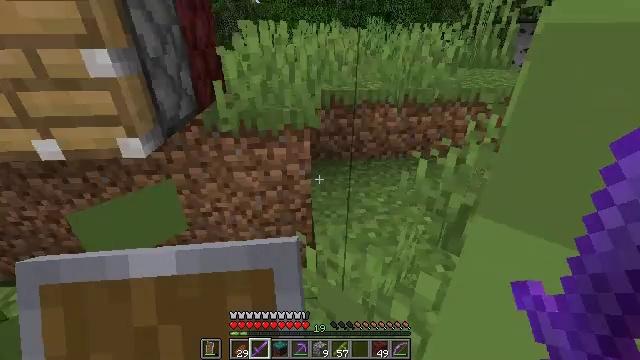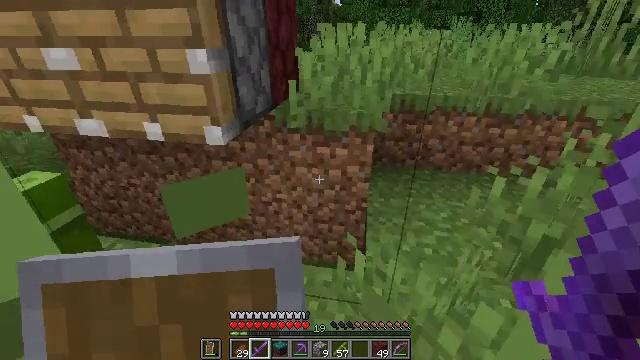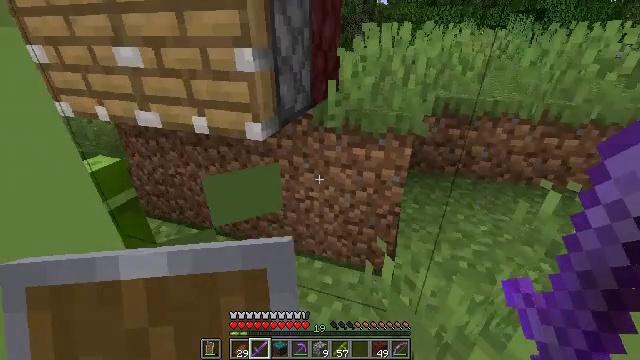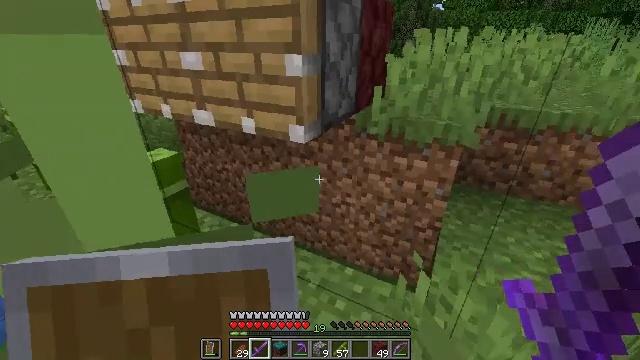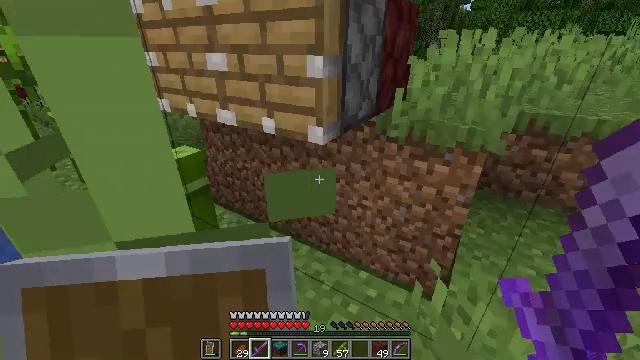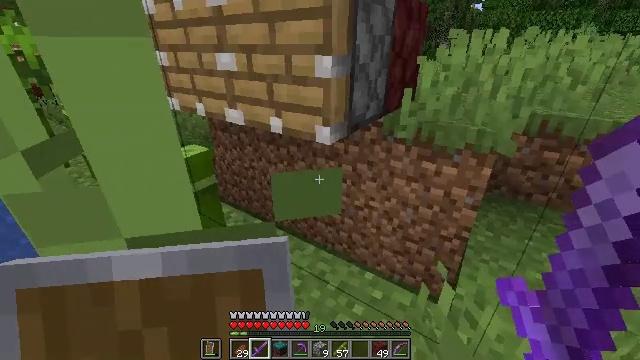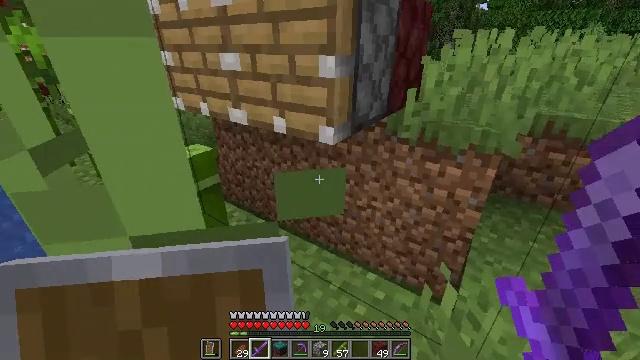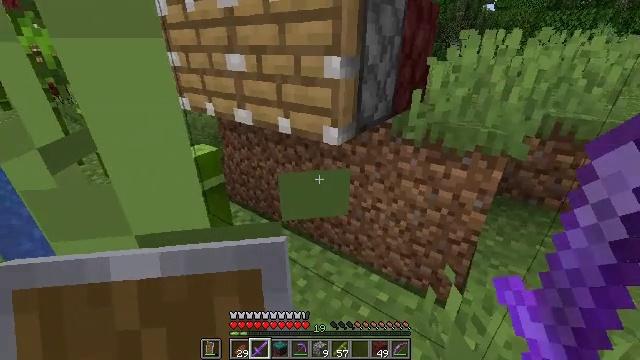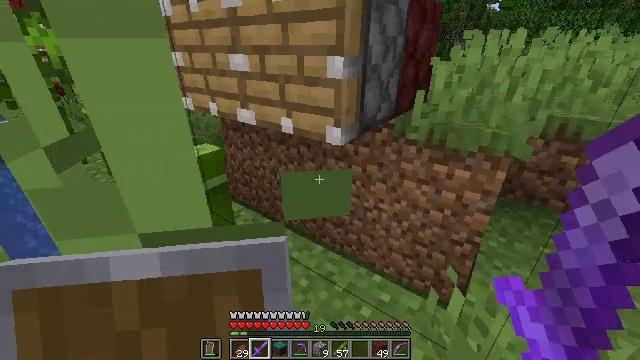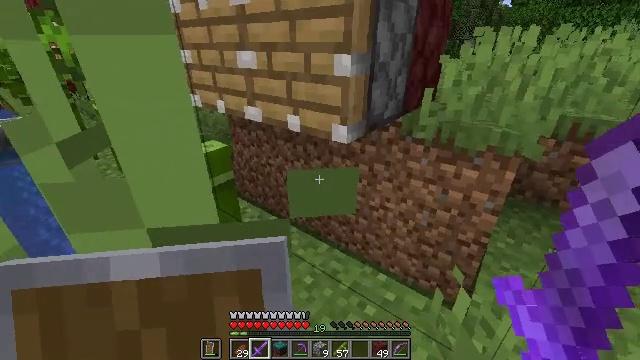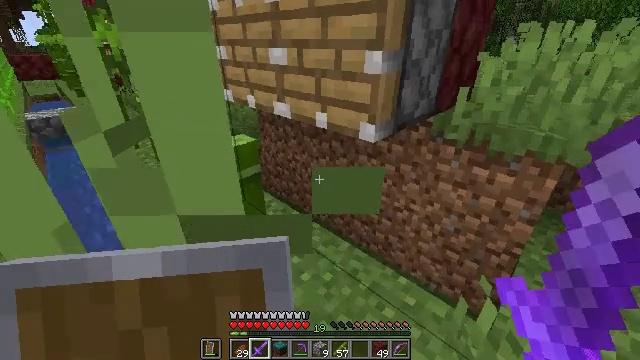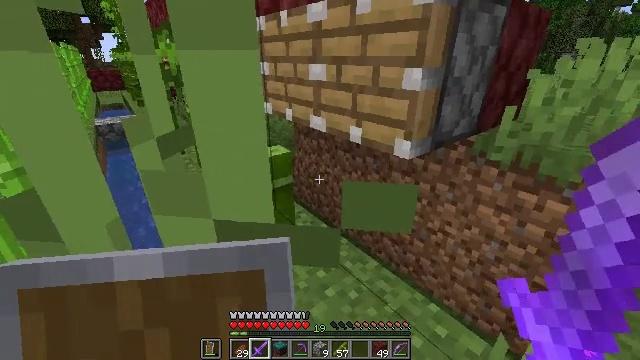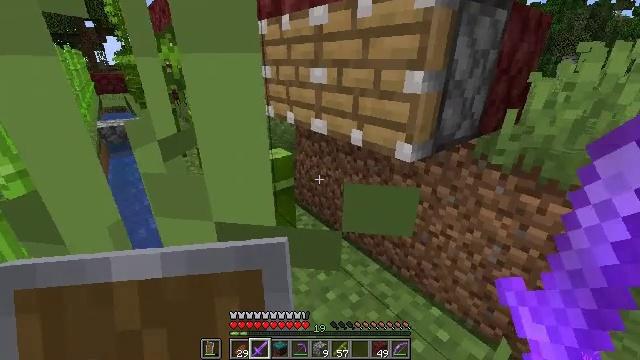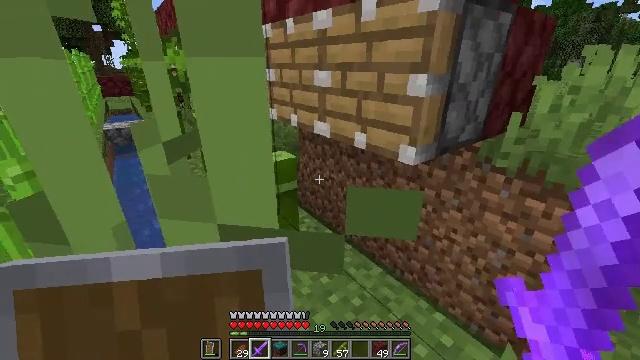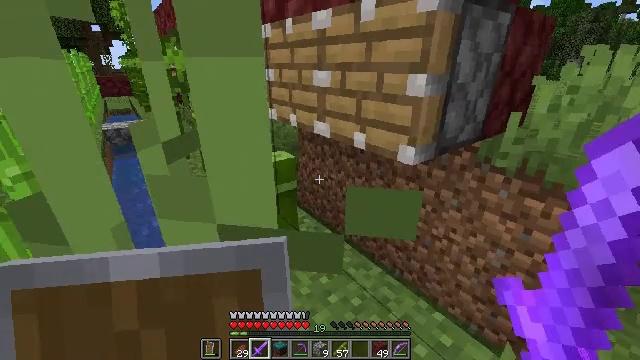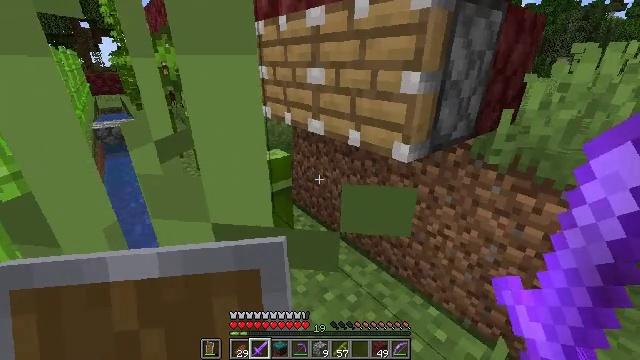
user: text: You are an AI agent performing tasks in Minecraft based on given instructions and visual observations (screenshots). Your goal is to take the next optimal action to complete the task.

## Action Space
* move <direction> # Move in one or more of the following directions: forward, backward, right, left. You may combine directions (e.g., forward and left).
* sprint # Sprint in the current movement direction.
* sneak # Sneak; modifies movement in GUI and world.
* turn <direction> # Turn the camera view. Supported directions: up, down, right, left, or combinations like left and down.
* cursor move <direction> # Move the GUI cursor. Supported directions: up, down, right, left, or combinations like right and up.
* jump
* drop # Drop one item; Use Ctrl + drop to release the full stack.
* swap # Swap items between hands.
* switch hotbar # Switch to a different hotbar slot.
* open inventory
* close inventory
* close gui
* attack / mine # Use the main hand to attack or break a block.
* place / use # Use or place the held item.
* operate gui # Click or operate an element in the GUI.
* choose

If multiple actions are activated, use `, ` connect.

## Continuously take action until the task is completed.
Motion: motion action
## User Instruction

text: Mine tall grass from the ground.
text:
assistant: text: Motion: turn left
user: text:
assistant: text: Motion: turn left
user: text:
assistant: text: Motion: turn left and up
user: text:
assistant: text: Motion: turn left
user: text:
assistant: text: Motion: turn left
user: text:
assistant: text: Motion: no_op
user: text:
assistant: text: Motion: turn left
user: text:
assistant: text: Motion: no_op
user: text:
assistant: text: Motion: turn left
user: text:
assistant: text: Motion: turn left
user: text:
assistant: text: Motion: turn left and up
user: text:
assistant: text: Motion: no_op
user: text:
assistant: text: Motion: no_op
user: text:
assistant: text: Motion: no_op
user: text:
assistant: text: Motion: turn right
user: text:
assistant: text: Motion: no_op
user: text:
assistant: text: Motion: turn left
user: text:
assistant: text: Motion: turn left and down
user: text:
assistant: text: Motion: no_op
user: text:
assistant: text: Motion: turn left
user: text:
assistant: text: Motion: no_op
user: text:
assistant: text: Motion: turn left
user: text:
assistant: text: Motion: turn left
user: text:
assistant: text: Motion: no_op
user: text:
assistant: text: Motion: turn left
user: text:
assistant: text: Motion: no_op
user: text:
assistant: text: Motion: no_op
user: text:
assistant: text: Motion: no_op
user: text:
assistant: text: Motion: no_op
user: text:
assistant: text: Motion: no_op